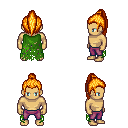
a pixel art fantasy rpg character, male body template, human, tanned skin, green tattered cape, magenta pants, light blonde long topknot hairstyle, four views (front, back, left, right), 2x2 character sprite sheet, small pixel art, hard edges, no anti-aliasing